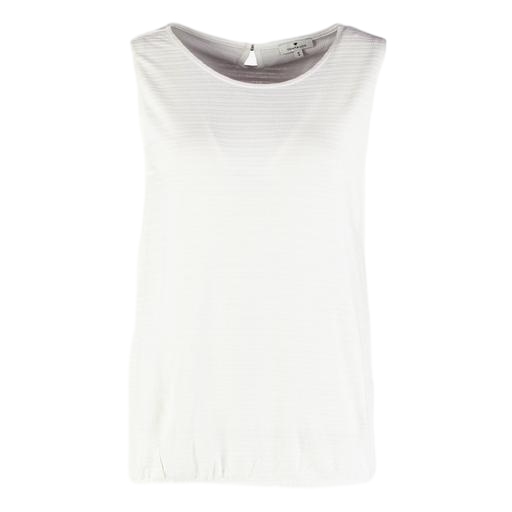
white court slam breathe tennis tank top, white signal jersey tank, white active my zone tank top, white background